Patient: sex M, age 46
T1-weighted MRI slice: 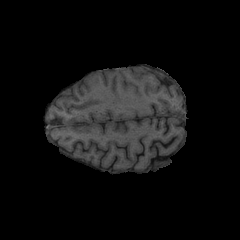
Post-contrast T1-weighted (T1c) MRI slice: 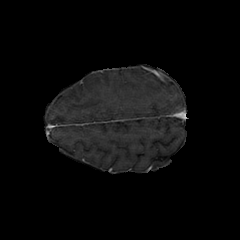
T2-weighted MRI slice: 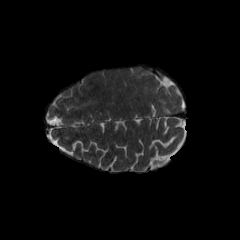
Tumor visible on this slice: no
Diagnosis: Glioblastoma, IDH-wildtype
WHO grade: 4